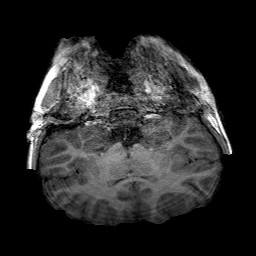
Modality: T1w
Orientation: sagittal
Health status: healthy